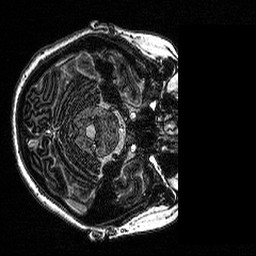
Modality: MP2RAGE
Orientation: axial
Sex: female
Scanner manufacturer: siemens
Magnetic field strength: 3 T
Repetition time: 5 s
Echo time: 0.00292 s